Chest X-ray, PA view. Patient: 53 years old, sex F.
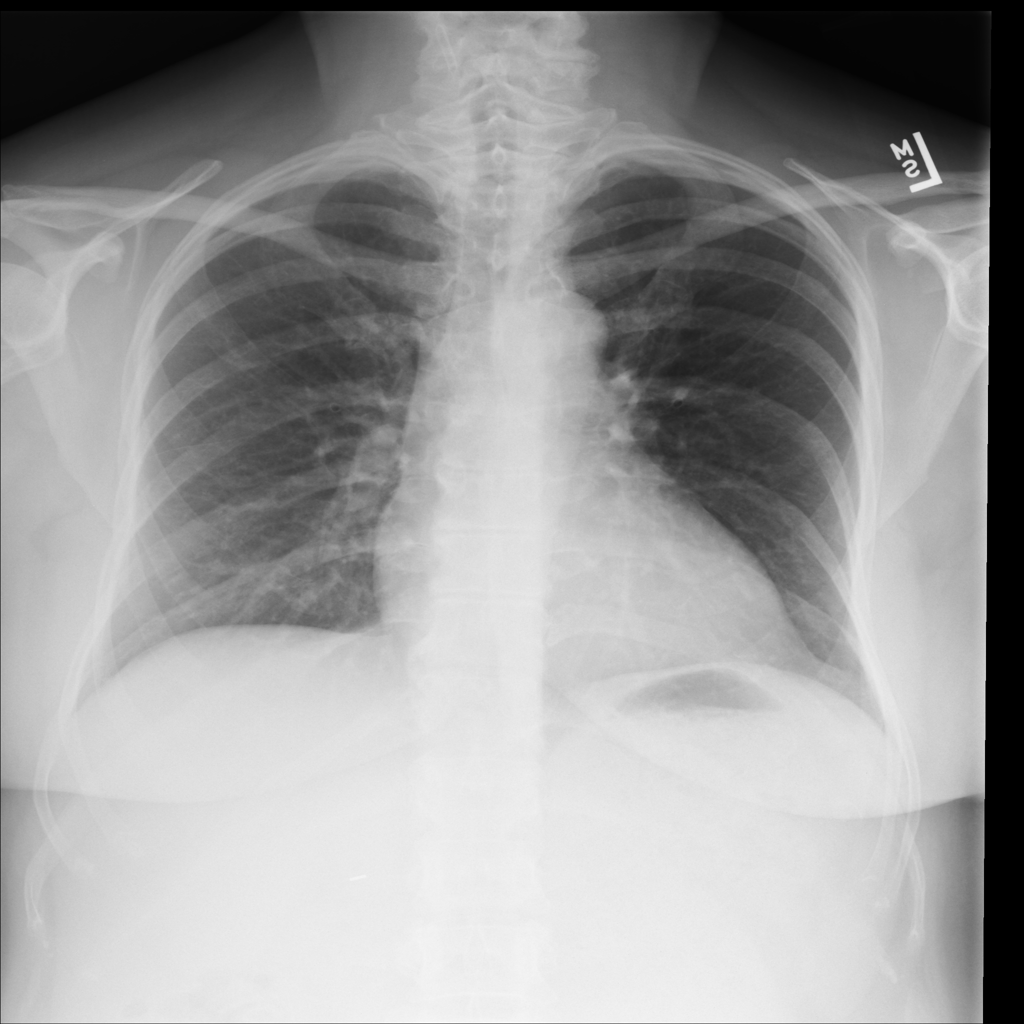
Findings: No Finding